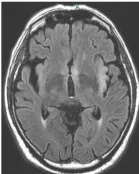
(A-D): Brain MRI of the patient at the onset. (A, B) FLAIR. Bilateral medial temporal lobes and left insular gyrus were swollen with high signal (A-C).
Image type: radiology (mri)